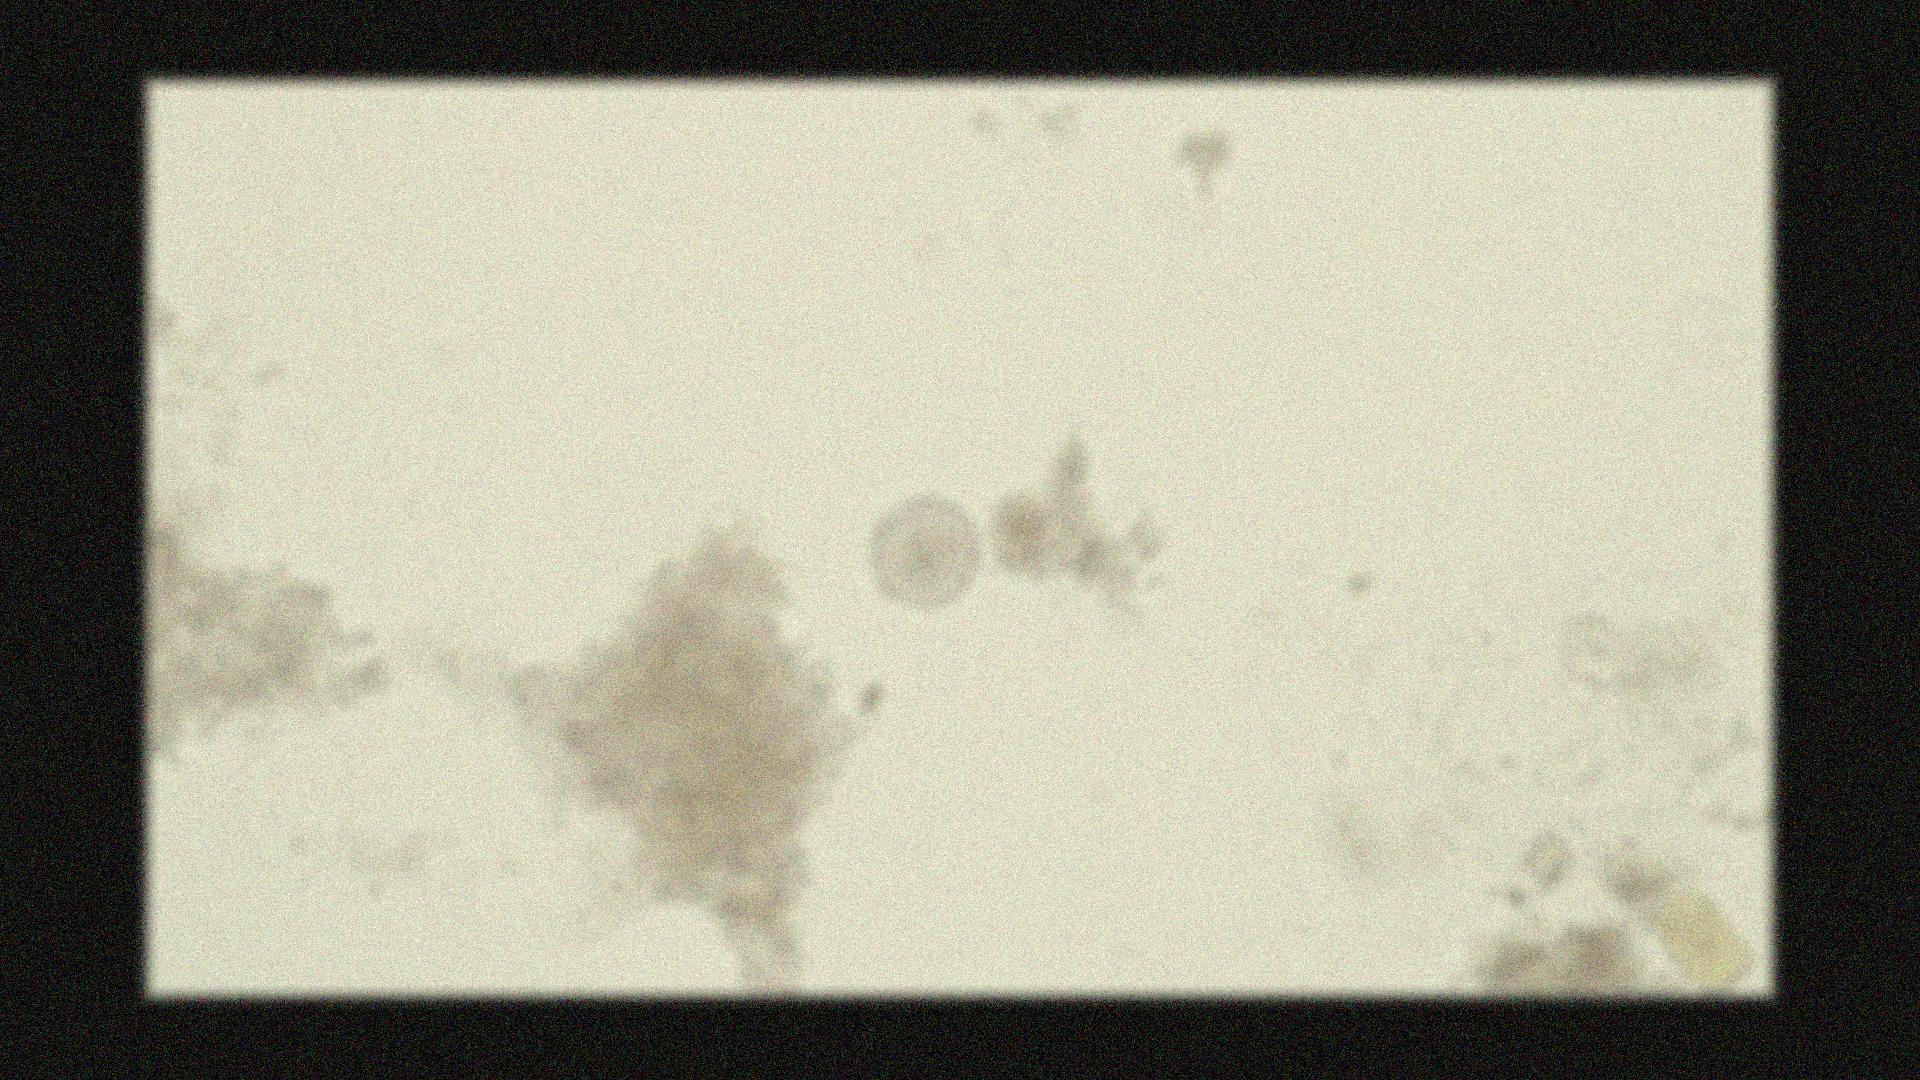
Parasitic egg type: Hymenolepis nana